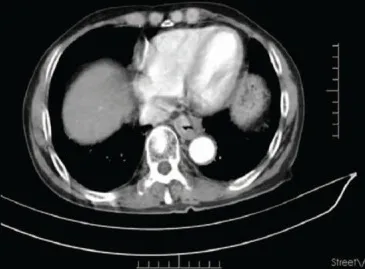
B. CT scan showed wall thickening in the lower esophagus.
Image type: radiology (ct)